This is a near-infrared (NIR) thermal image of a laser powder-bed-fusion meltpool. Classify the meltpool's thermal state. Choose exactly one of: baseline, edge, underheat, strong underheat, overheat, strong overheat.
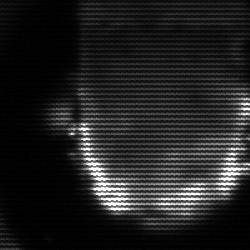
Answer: baseline